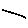
Label: line